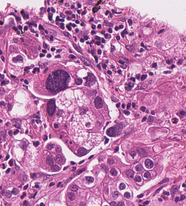
Tumor epithelial tissue: yes
Tumor-associated stroma tissue: yes
Normal tissue: no